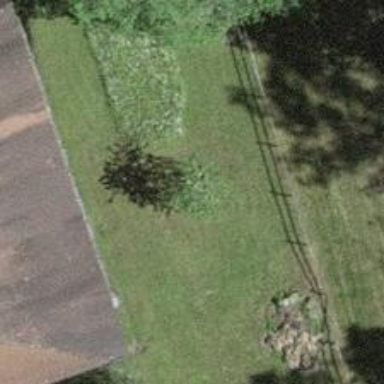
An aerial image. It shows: Single tag "natural: tree."